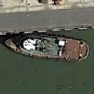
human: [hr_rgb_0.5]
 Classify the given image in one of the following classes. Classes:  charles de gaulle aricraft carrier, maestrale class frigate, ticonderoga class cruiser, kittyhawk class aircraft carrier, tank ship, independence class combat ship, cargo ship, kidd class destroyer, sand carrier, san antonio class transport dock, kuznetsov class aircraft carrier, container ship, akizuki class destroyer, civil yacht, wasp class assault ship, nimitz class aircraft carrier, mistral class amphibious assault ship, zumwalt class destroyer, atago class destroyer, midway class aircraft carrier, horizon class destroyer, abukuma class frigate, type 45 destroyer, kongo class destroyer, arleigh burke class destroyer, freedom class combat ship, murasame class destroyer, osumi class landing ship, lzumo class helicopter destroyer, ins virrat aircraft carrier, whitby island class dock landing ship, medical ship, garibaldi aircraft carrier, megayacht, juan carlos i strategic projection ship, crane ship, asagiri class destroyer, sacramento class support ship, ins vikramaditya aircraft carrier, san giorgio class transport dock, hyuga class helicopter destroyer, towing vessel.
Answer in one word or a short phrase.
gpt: Towing vessel